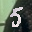
Label: 5